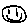
Label: smiley face